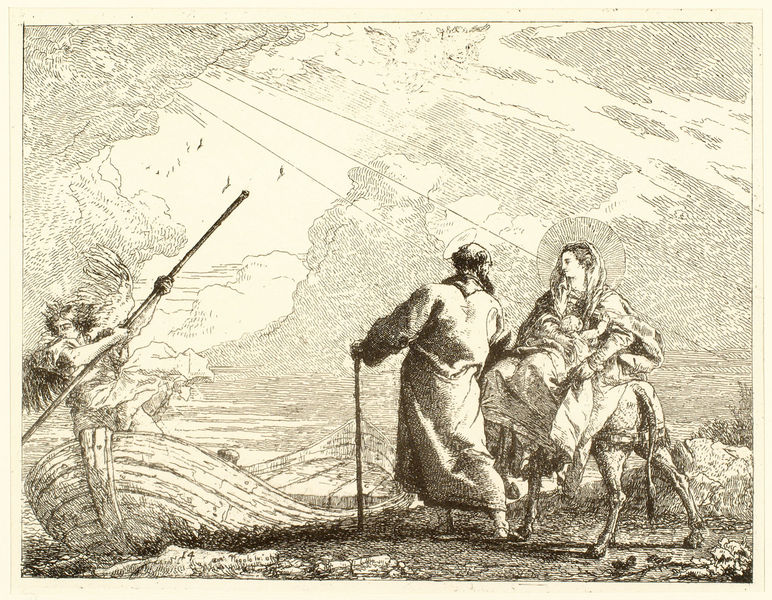
Titel: Die Flucht nach Ägypten
Künstler: Domenico Giovanni Tiepolo
Institution: Berlin, Kupferstichkabinett
Schlagwörter: himmel, wasser, weiß, wolken, ufer, schwarz, sonne, familie, kind, boot, esel, pferd, stock, engel, ritt, schwanz, stab, grafik, graphik, strahlen, druck, druckgraphik, stich, heiligenschein, nimbus, jesus, heilig, maria, kupferstich, josef, ägypten, heilige familie, reittier, 14